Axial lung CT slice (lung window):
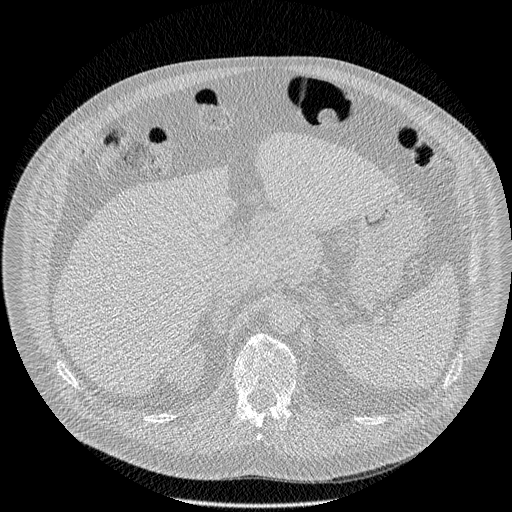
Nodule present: no